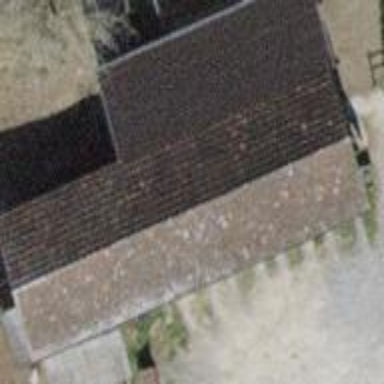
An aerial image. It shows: Stable building.